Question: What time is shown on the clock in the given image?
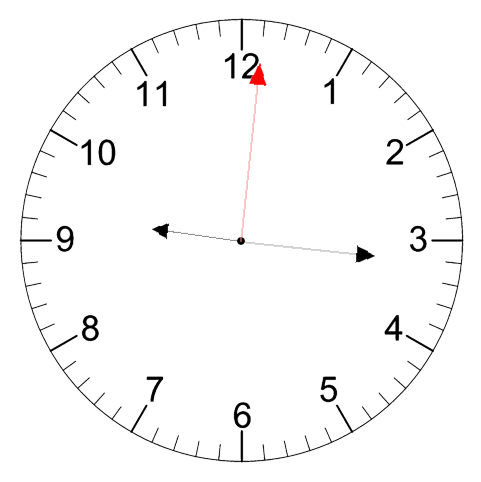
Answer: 09:16:01